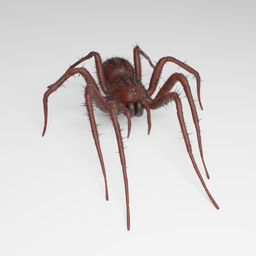
Label: animals